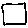
Label: square